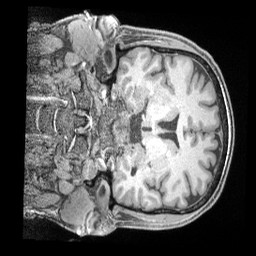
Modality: T1w
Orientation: coronal
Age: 43
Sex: male
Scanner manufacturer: siemens
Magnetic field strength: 3 T
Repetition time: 2 s
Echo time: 0.00211 s